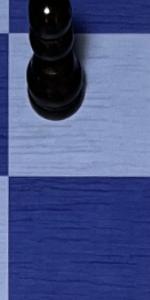
Label: Empty